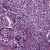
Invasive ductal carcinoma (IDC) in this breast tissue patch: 0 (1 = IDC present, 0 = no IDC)